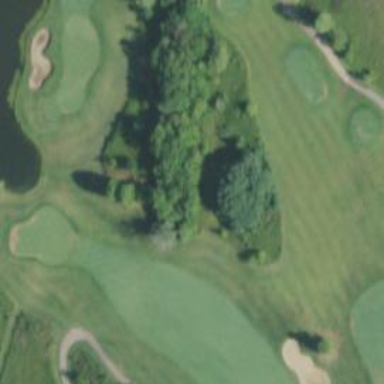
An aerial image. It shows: Rough area in golf course.